Question: I have a class 'Player', and an instance of that class called 'player'. Inside that class, I have an auto-property called 'Name'.
I need to access the property 'Name' from the instance. I already know of other ways to do this, but because of what I want this program to do, I need to do it via:
'''
var type= Type.GetType("GameSpace.Player")
var property = type.GetProperty("Name");
var propVal = property.GetValue(player);
Console.WriteLine(propVal);
'''
This code works perfectly fine. The issue here is that sometimes, I will need to change the name of the instance, which in this case is player. I thought of making a string to hold the name of the instance.
'''
string instanceName = "player";
enter code here
var type= Type.GetType("GameSpace.Player")
var property = type.GetProperty("Name");
var propVal = property.GetValue(instanceName);
Console.WriteLine(propVal);
'''
But this doesn't working, throwing the error that GetValue doesn't have an overload that allows a string value.
Is there a way to accomplish what I am asking for. I know that I can simply do 'Console.WriteLine(player.Name)', but in this case that is not an options, mostly because the arguments (name of instance) are stored in an XML file.
Error Message:

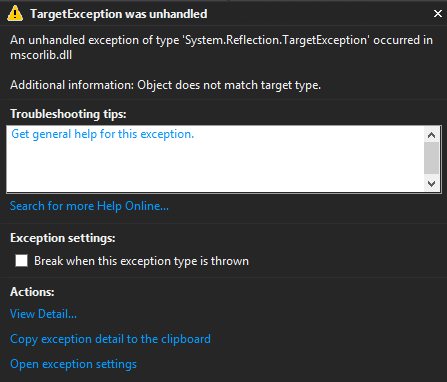
Answer: Instances don't have names, generally. (You can create a class with a 'Name' property, but that's nothing the framework is going to care about.) The value you have to pass to 'PropertyInfo.GetValue' is a reference to the object whose property you want to fetch. Passing a name makes no sense to the framework. (Apart from anything else, it has no context - there could be of variables with that name in all kinds of places.)
have names. If the name you've got refers to a local variable, you're out of luck - but if the name you've got refers to a field, you can get at that field via reflection. Get the right 'FieldInfo', then get the value of that.
However, it may well be better just to have a 'Dictionary<string, object>' mapping the names you might run into in the XML file into the appropriate objects you want to fetch properties for. Alternatively, you could have a 'switch' statement to get at the right value - it really depends on the context.
Generally, tying your class implementation (field names) to an XML file is a bad idea, IMO.